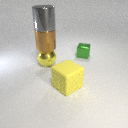
large brown metal cylinder below large gray metal cylinder